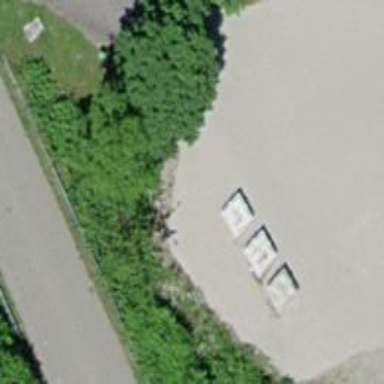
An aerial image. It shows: Recycling container at amenity designated for recycling.